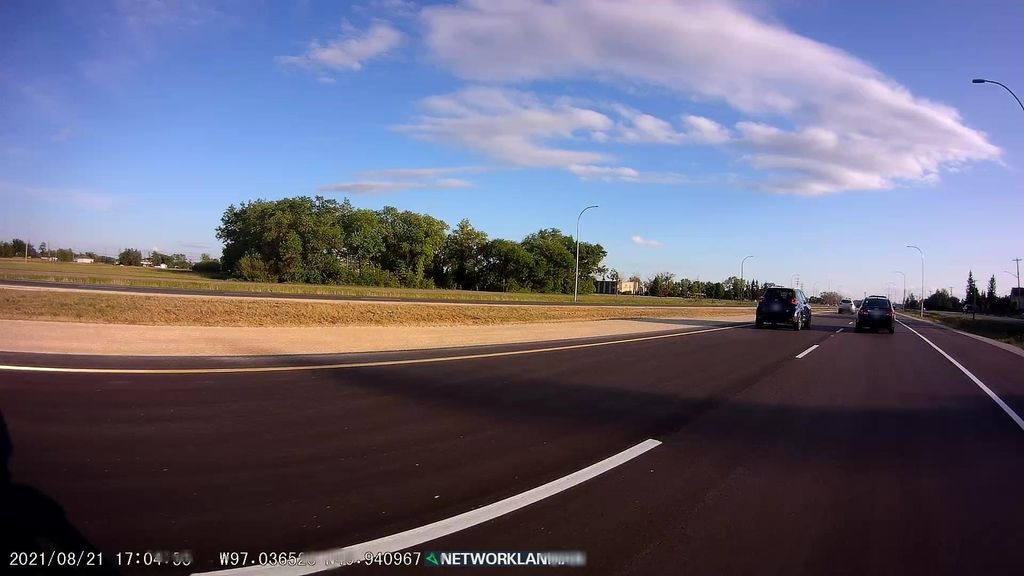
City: winnipeg